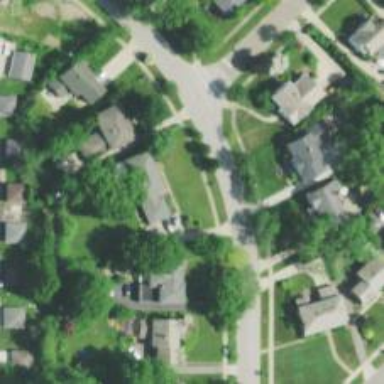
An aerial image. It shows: Residential road.